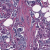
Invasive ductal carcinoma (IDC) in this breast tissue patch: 1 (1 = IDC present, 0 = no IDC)